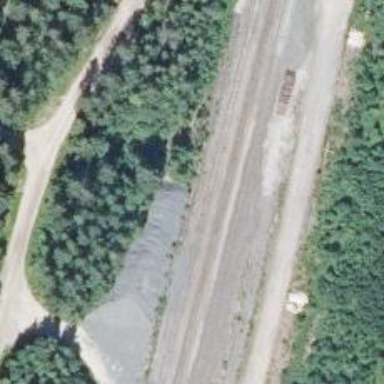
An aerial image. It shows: Abandoned railway.